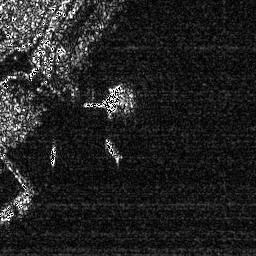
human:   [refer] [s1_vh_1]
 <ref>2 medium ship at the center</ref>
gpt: <box>[[39, 53, 46, 63, 0]], [[31, 31, 48, 44, 0]]</box>